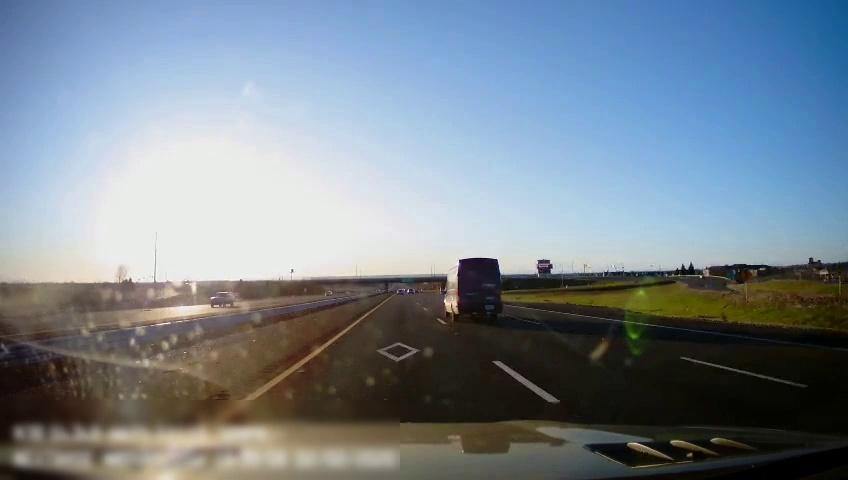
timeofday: Day
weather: Sunny
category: Drivable Space
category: Drivable Space
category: Drivable Space
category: Vehicles | Truck
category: Vehicles | SUV
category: Lanes | Current Lane
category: Lanes | Current Lane
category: Lanes | Alternate Lane
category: Lanes | Alternate Lane